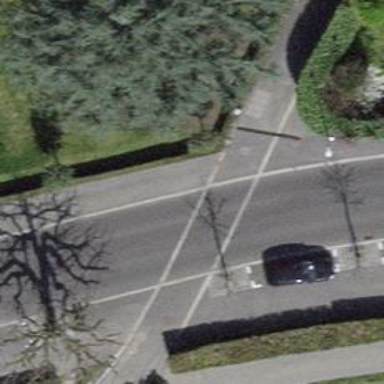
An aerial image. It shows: Crossing road.